Question:
i have this gridview and im trying to print out the MMBR_PROM_ID of whichever column is checked by the user.
(Default.apsx)
'''
Welcome to ASP.NET!
</h2>
<div style="width: 700px; height: 370px; overflow: auto; float: left;">
<asp:GridView ID="GridView1" runat="server" HeaderStyle-CssClass="headerValue"
onselectedindexchanged="GridView1_SelectedIndexChanged">
<Columns>
<asp:TemplateField HeaderText="Generate">
<ItemTemplate>
<asp:CheckBox ID="grdViewCheck" runat="server" />
</ItemTemplate>
</asp:TemplateField>
</Columns>
</asp:GridView>
</div>
<asp:Button ID="Button1" runat="server" onclick="Button1_Click" Text="Generate" />
</asp:Content>
'''
(Default.aspx.cs)
'''
protected void Page_Load(object sender, EventArgs e)
{
if (!IsPostBack)
{
FrontOffEntities tmpdb = new FrontOffEntities();
List<MMBR_PROM> newListMMBR_Prom = tmpdb.MMBR_PROM.ToList();
GridView1.DataSource = newListMMBR_Prom;
GridView1.DataBind();
}
}
'''
so my goal is when i press generate i want to be able to print out as string all the MMBR_PROM_ID which is checked by the user. im kinda new to aspnet so im having a hard time coping up with the syntax
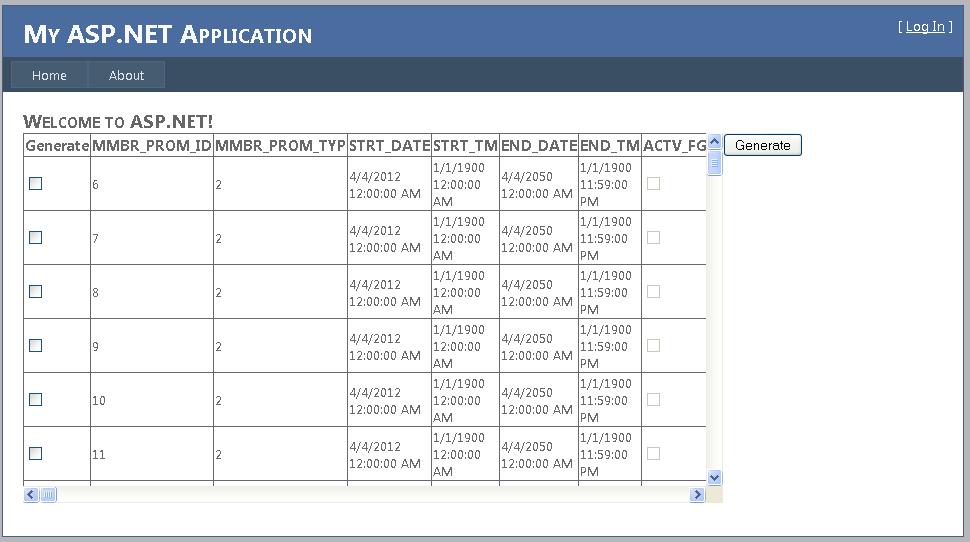
Answer: Per your mentioned requirements you can try the below given code to get the values of the from on Generate Button Click.
'''
//For every row in the grid
foreach (GridViewRow r in GridView1.Rows)
{
//Find the checkbox in the current row being pointed named as grdViewCheck
CheckBox chk = (CheckBox)r.FindControl("grdViewCheck");
//Print the value in the reponse for the cells[1] which is MMBR_PROM_ID
if (chk!=null && chk.Checked)
{
Response.Write(r.Cells[1].Text);
}
}
'''
Here, cells[1] refers to the Cell Index of the Specific row, in your case it is , which you want to print. Hope this helps!
If you are looking for a comma seperated value of , the below mentioned code will work for you.
'''
//Declaration of string variable
string str="";
//For every row in the grid
foreach (GridViewRow r in GridView1.Rows)
{
//Find the checkbox in the current row being pointed named as grdViewCheck
CheckBox chk = (CheckBox)r.FindControl("grdViewCheck");
//Print the value in the reponse for the cells[1] which is MMBR_PROM_ID
if (chk!=null && chk.Checked)
{
Response.Write(r.Cells[1].Text);
//appending the text in the string variable with a comma
str = str + r.Cells[1].Text + ", ";
}
}
//Printing the comma seperated value for cells[1] which is MMBR_PROM_ID
Response.Write(str);
'''